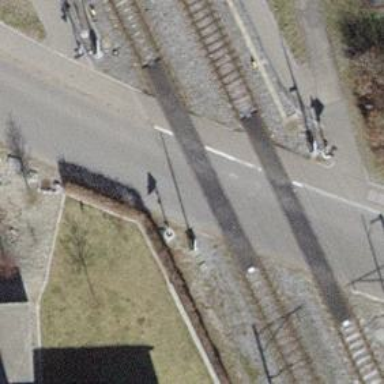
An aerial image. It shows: Level crossing along the railway.